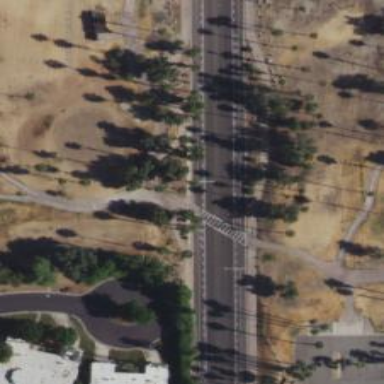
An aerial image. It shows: Path for golf carts.